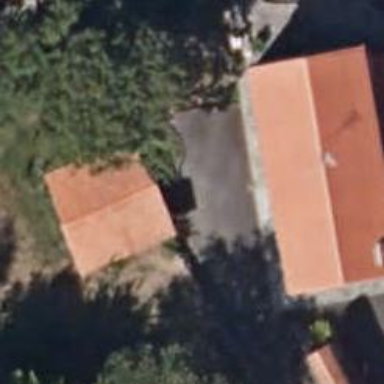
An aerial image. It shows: Shed.